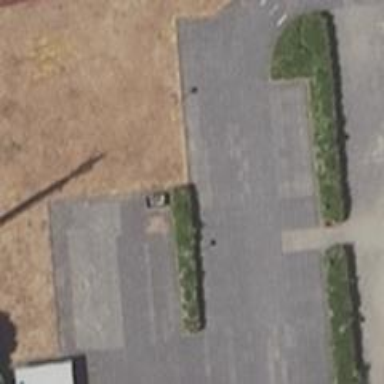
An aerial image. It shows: Paved parking area.